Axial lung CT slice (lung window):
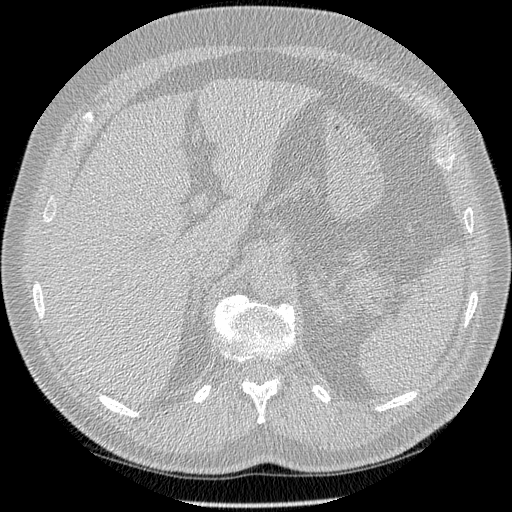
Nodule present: no